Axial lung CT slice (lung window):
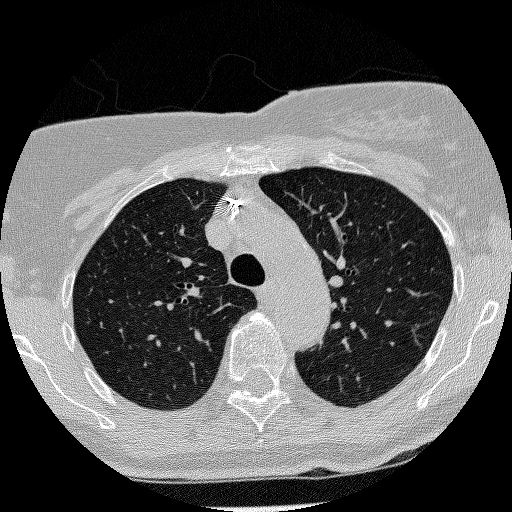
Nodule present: no